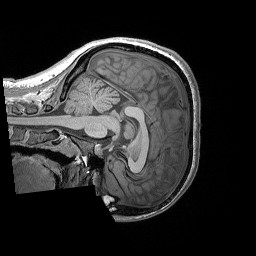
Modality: T1w
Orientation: sagittal
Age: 19
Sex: female
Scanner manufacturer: siemens
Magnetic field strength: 3 T
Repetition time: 1.9 s
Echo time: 0.00302 s